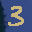
Label: 3